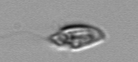
Label: Katodinium_or_Torodinium